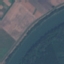
Label: River